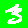
Digit: 3